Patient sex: F
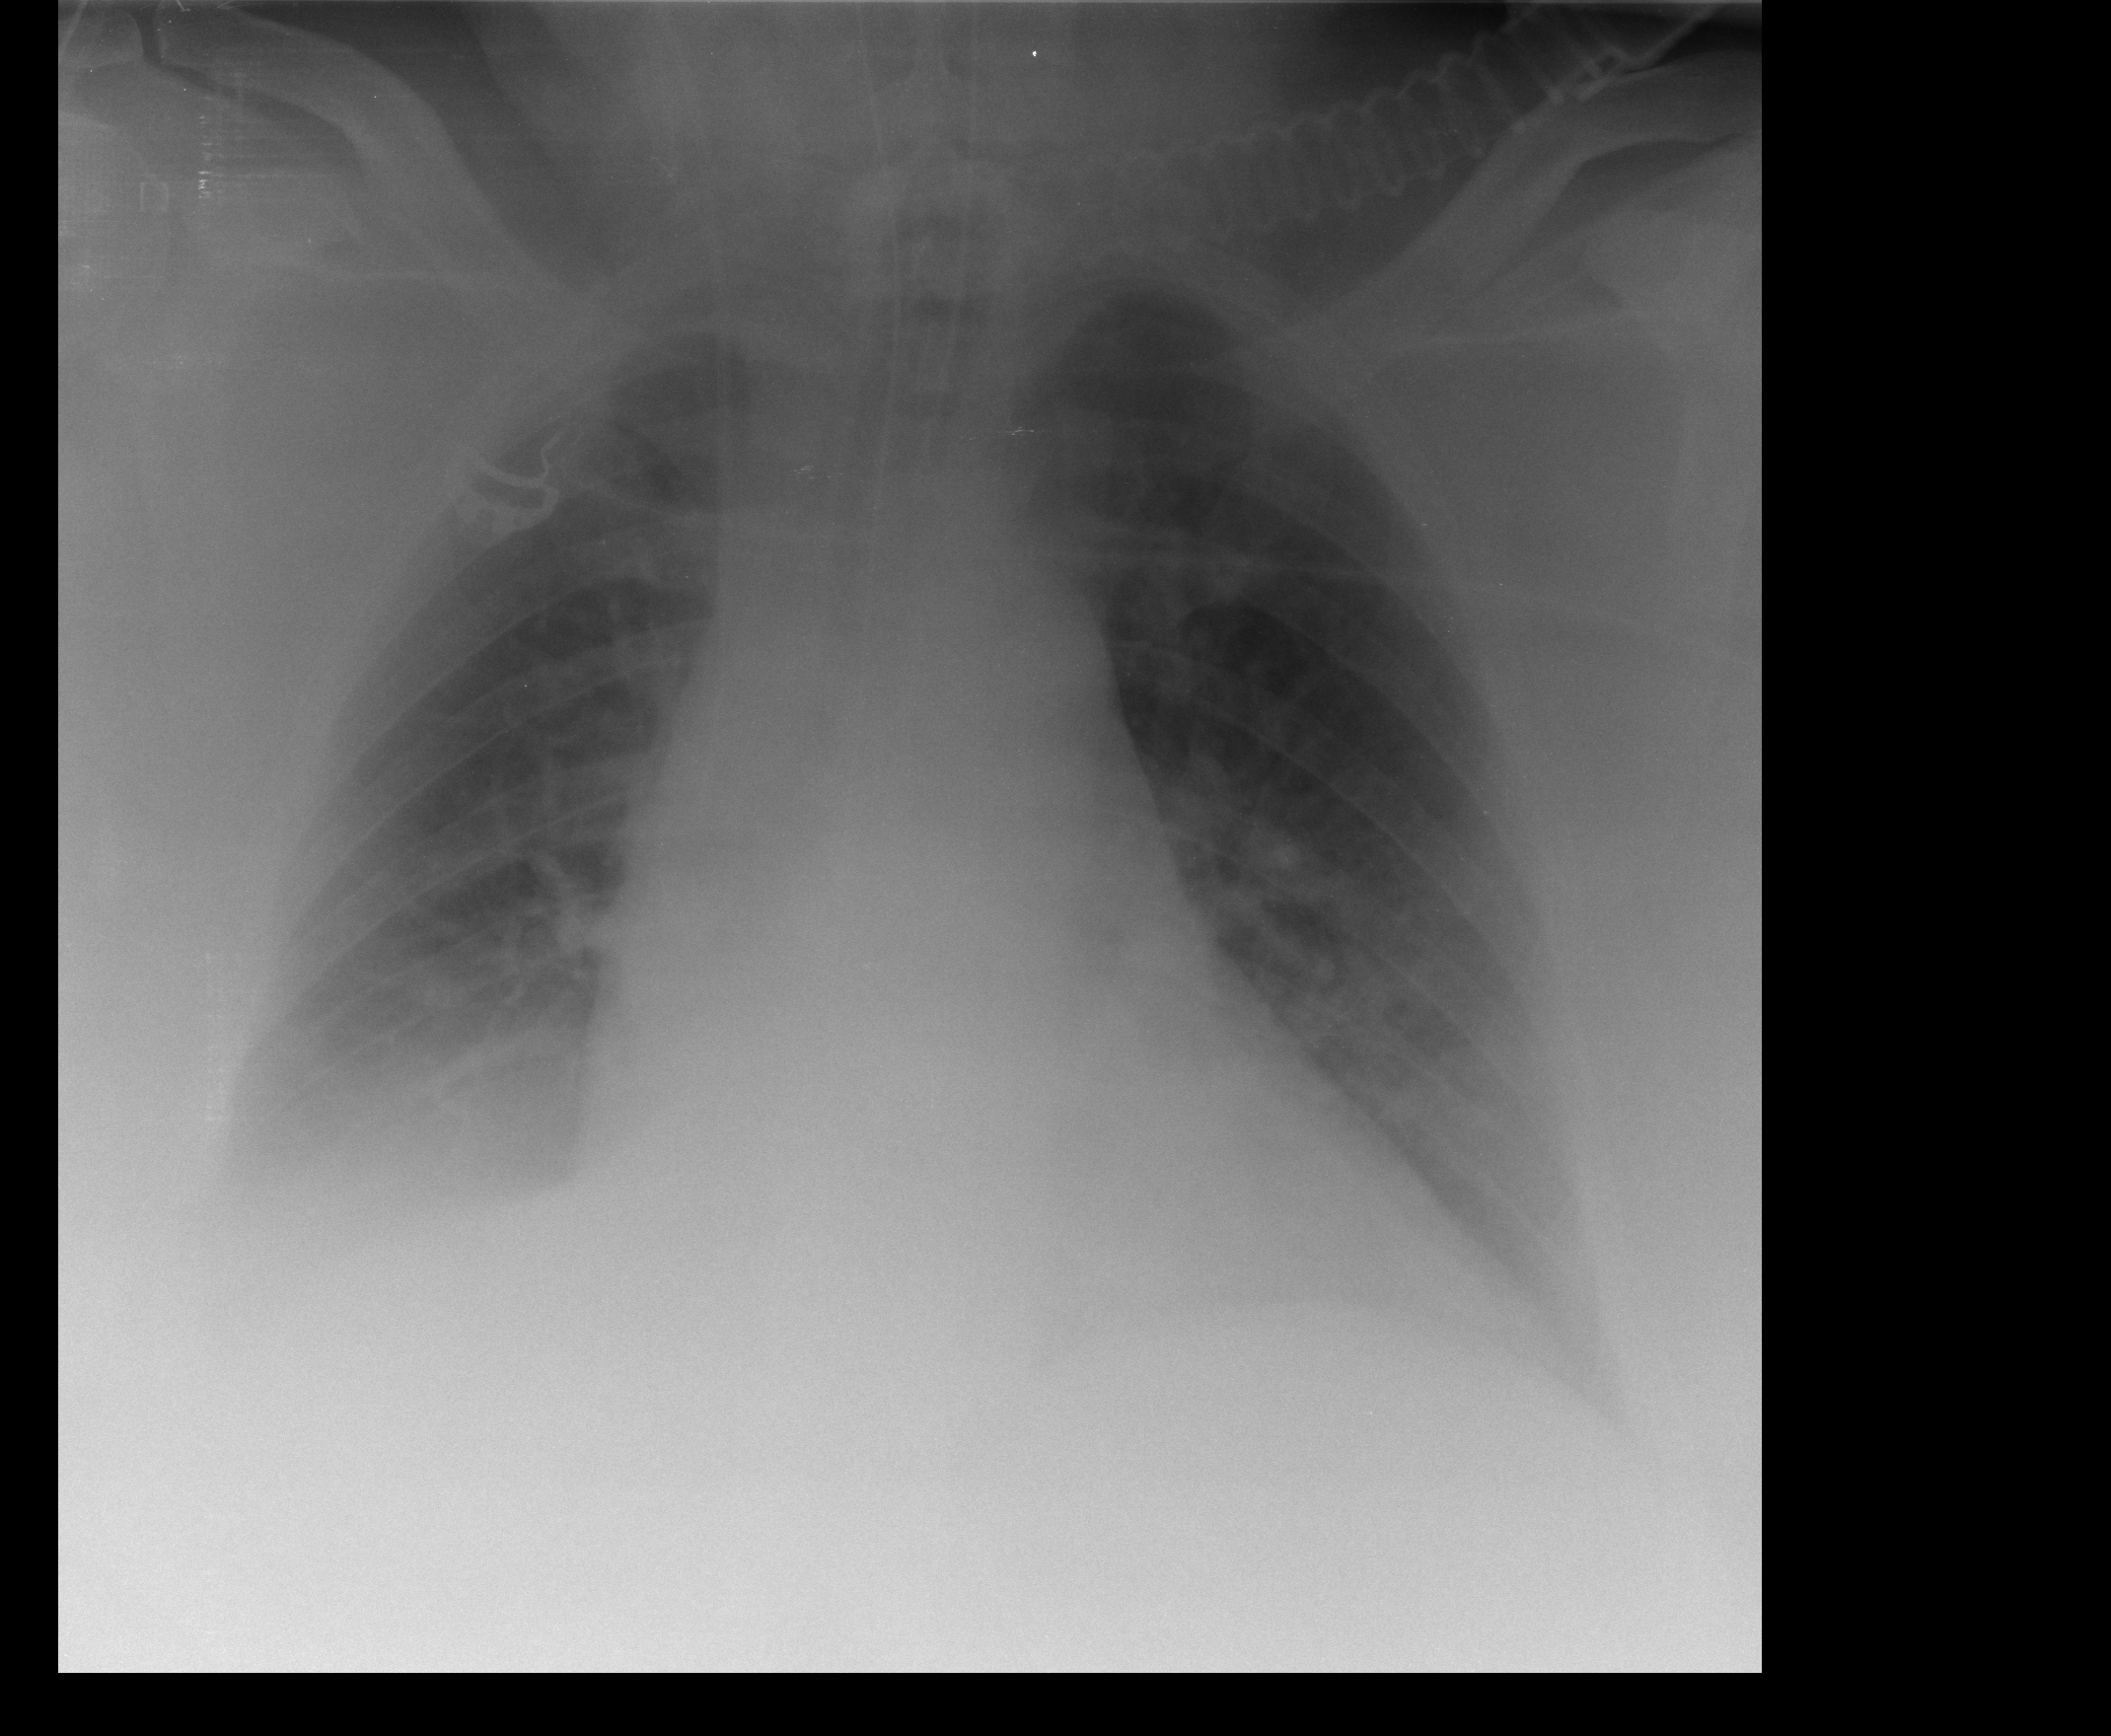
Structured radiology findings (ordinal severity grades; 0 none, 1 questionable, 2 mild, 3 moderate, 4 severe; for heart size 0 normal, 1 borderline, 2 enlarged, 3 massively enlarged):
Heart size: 2
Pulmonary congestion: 2
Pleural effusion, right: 2
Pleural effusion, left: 0
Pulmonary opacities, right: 0
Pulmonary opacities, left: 0
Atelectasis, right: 2
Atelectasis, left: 0